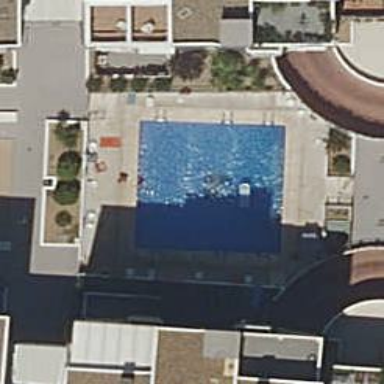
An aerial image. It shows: Swimming pool located in leisure land.